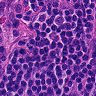
Metastatic tissue present: no